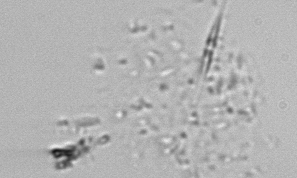
Label: Phaeocystis_debris